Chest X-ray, PA view. Patient: 50 years old, sex F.
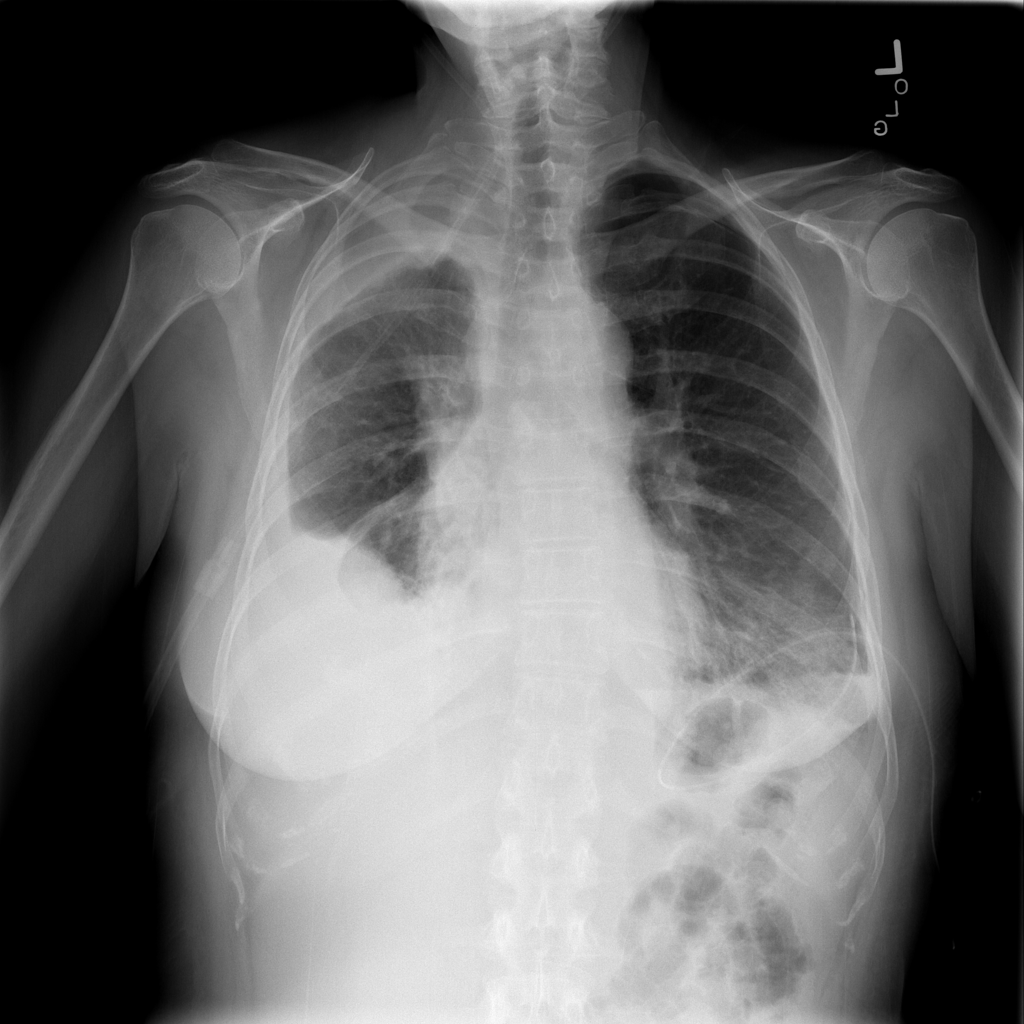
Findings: Effusion, Pleural_Thickening